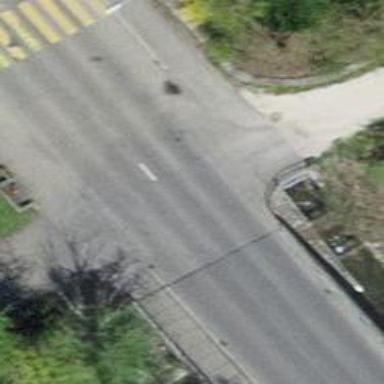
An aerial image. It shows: Asphalt road in residential area.